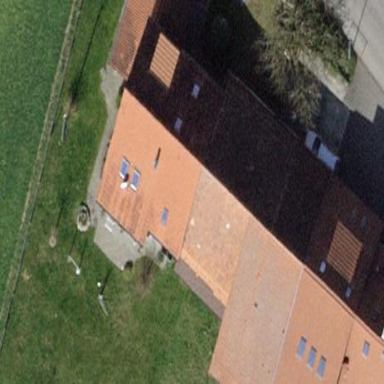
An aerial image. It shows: Gabled-roof house with tile roofing.